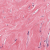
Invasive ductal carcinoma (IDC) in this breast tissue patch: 0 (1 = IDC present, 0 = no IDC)